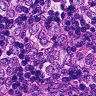
Metastatic tissue present: yes